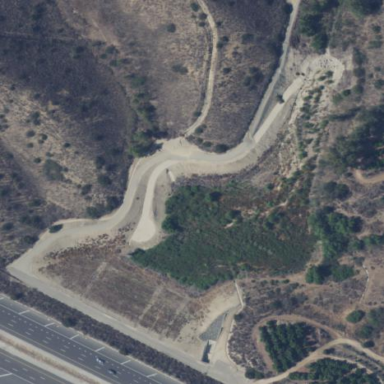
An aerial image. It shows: Retention basin containing natural water.